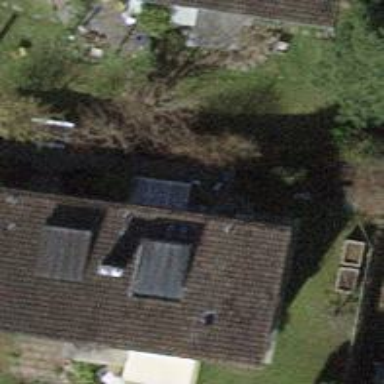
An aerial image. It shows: Semi-detached house.